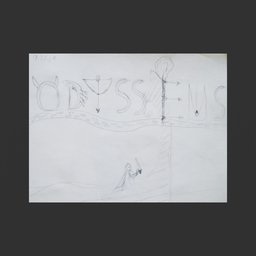
Label: decoration